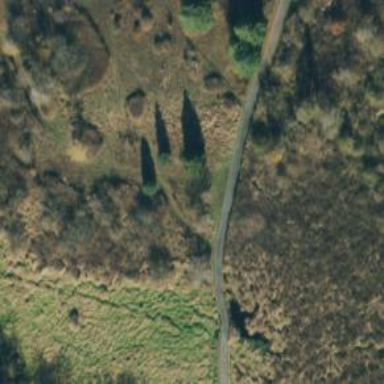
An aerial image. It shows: Bridleway.